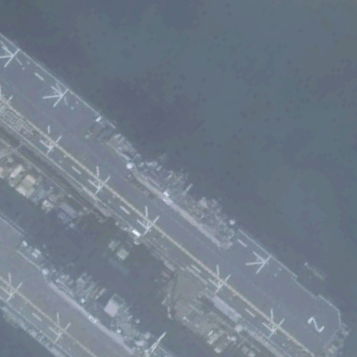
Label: Wasp-class_assault_ship